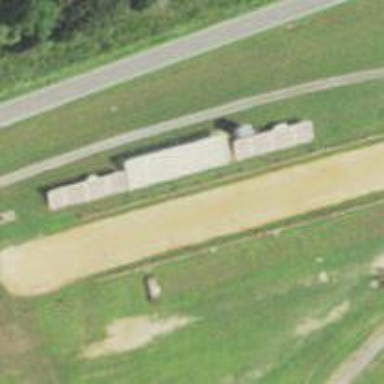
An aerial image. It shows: Dirt raceway for motor sports.